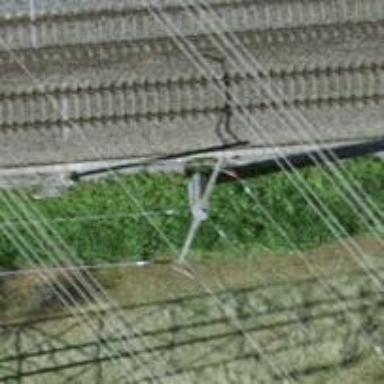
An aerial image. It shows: Power line in the image.